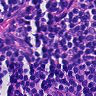
Metastatic tissue present: no